Aerial crown-view tile of a tropical tree (Barro Colorado Island, Panama), acquired 20250818:
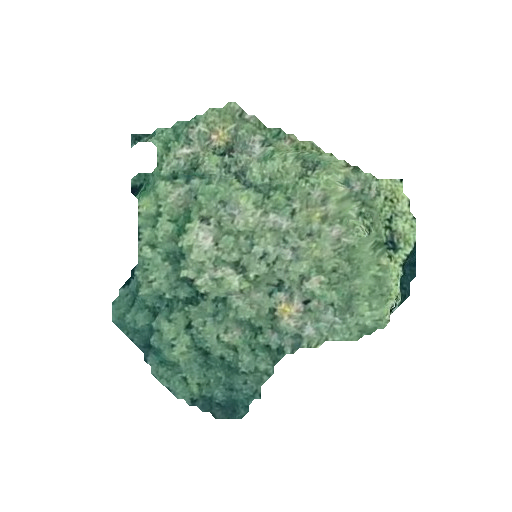
Species: Prioria copaifera
GBIF accepted scientific name: Prioria copaifera
Crown area: 89.717 m²